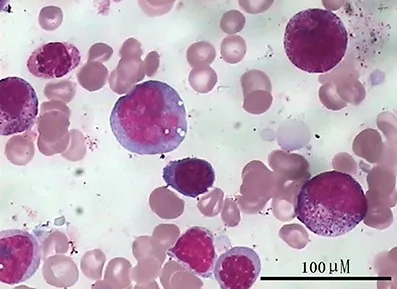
Hyperplasia of bone marrow, decreased granulocyte ratio, increased erythroid proportion, containing 12% unclassified cells. Bar: 100 mum.
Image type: pathology (giemsa)